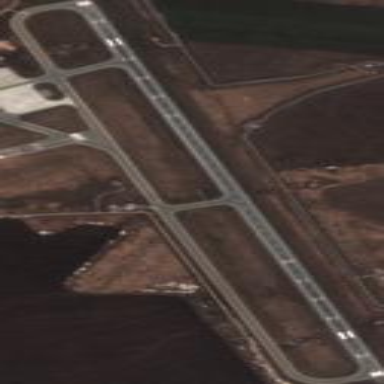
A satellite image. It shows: Area designated as taxiway at the airport.